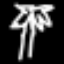
Label: palm tree